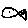
Label: fish